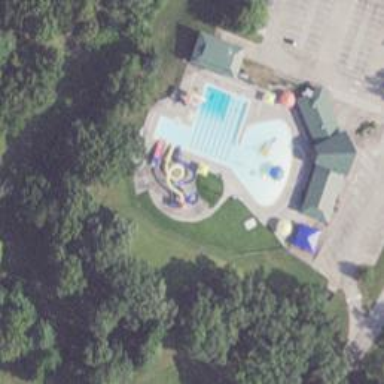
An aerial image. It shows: Water park suitable for swimming activities.